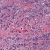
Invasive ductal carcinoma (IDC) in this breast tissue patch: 1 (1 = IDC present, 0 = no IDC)